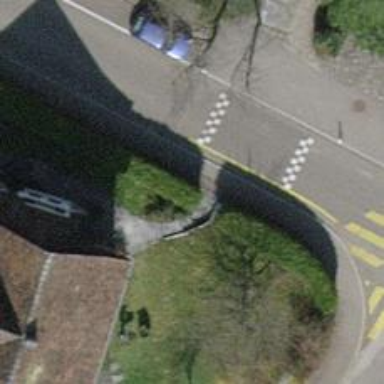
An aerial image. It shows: Hedge acting as barrier.